Question: it possible to add Button just in One child of a expandable parent?
Like Bellow image :

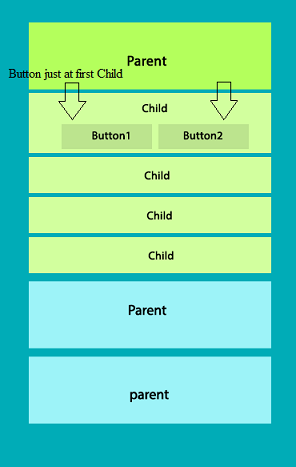
Answer: Okay, this is how you can accomplish this through an adapter:
'''
static class ViewHolder {
TextView textView;
Button button1, button2;
}
@Override
public int getChildTypeCount() {
return 2;
}
@Override
public int getChildType(int groupPosition, int childPosition) {
if (childPosition == 0)
return 0;
else
return 1;
}
@Override
public View getChildView(int groupPosition, int childPosition, boolean isLastChild, View convertView, ViewGroup parent) {
ViewHolder holder;
if (convertView == null) {
holder = new ViewHolder();
if (childPosition == 0) {
// 1st view specifics here
convertView = mInflater.inflate(R.layout.exp_list_child_2, parent, false);
holder.button1 = (Button) convertView.findViewById(R.id.button1);
holder.button2 = (Button) convertView.findViewById(R.id.button2);
holder.button1.setOnClickListener(new View.OnClickListener() {
@Override
public void onClick(View v) {
Toast.makeText(mContext, "Some action here", Toast.LENGTH_SHORT).show();
}
});
} else {
// Other views
convertView = mInflater.inflate(R.layout.exp_list_child, parent, false);
}
holder.textView = (TextView) convertView.findViewById(R.id.childItem);
convertView.setTag(holder);
} else {
holder = (ViewHolder) convertView.getTag();
}
holder.textView.setText("Use your data here for other items");
return convertView;
}
'''
Few things to note here:
- - 'getChildTypeCount''getChildType'-
The solution that @FrankN.Stein offered is also eligible. I'm not sure which one is better performance-wise (you'll have to test it yourself). Still, keep in mind that even though GONE views are invisible and don't take up any space in the layout, they are still present in the view hierarchy and the memory.
:
When the adapter re-uses the views, it has to know which view to get. So it calls 'getChildType' with child's position and asks: "What type is this"?
If there was only a single type(that's by default), then the adapter couldn't distinguish between them and would re-use your 1st-child-layout in places where it shouldn't be.
<URL> has a nice picture which explains how the view's are re-used.
Hope this somewhat clears it up :-) Happy coding !